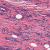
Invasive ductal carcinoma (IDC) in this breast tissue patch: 1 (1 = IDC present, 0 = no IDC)